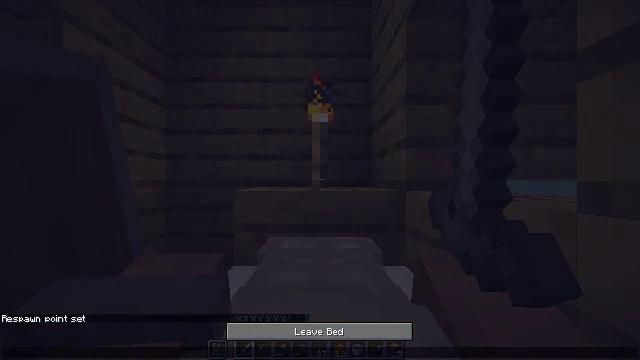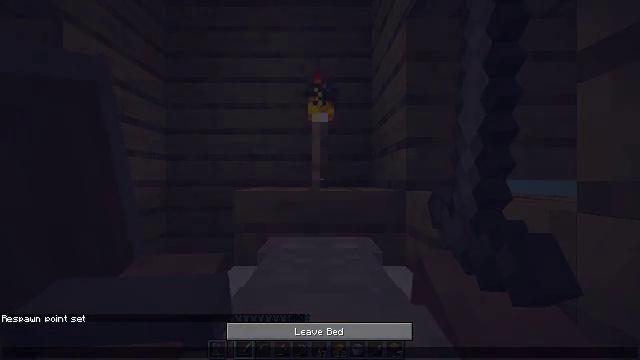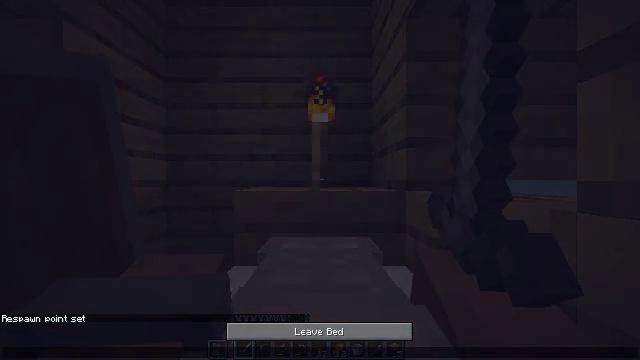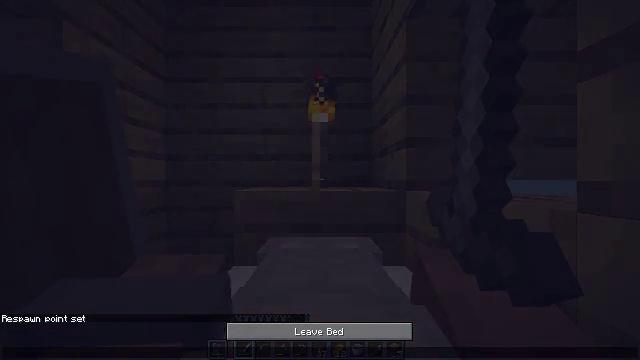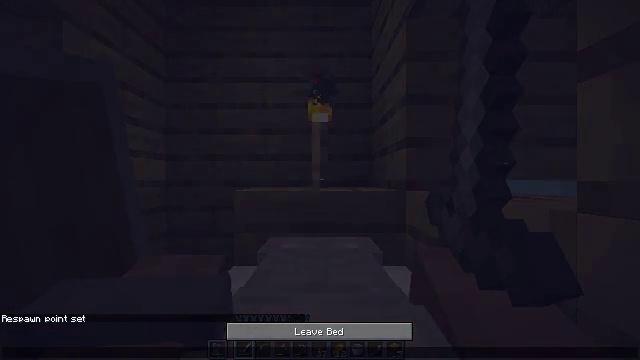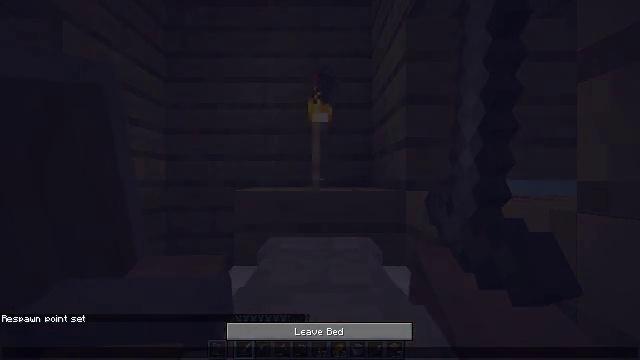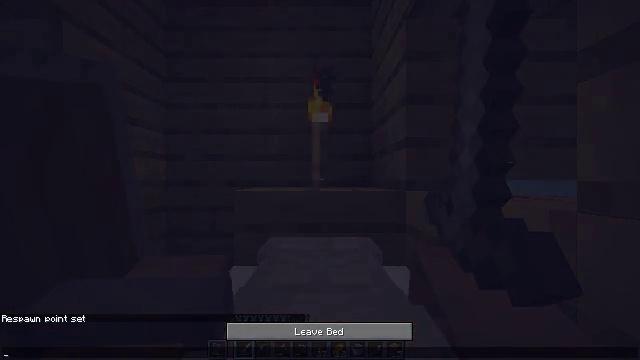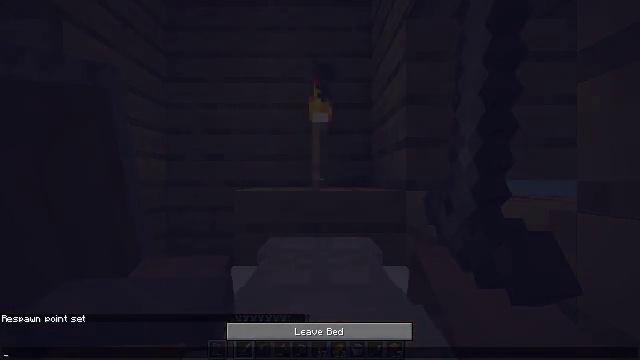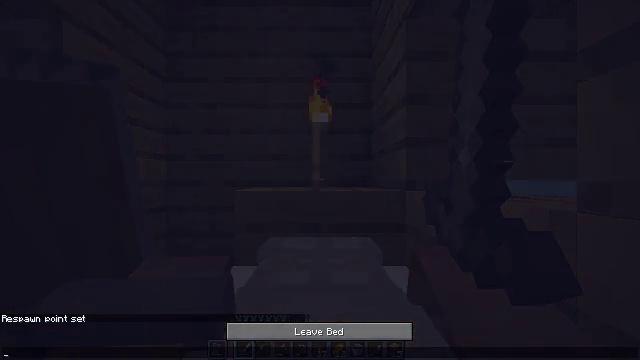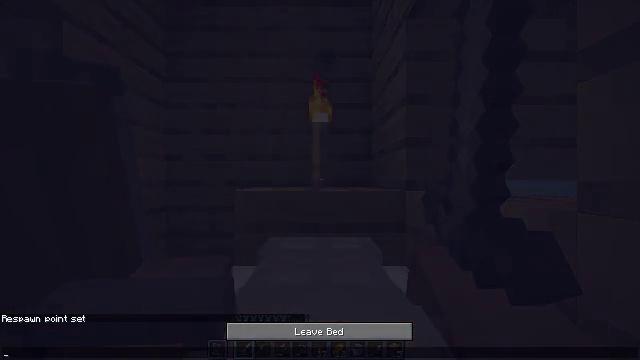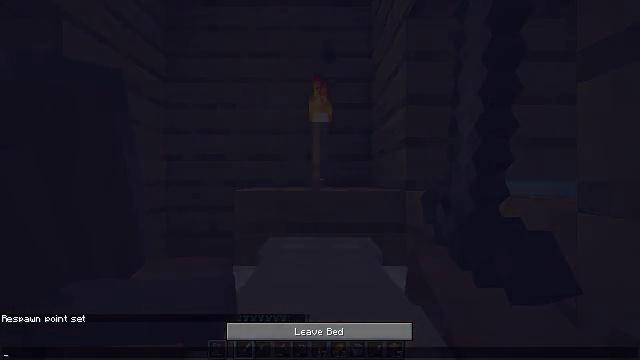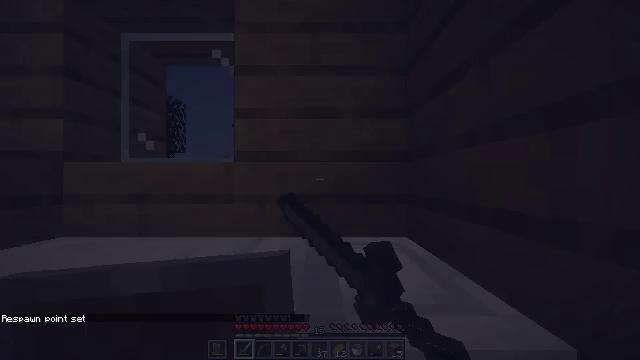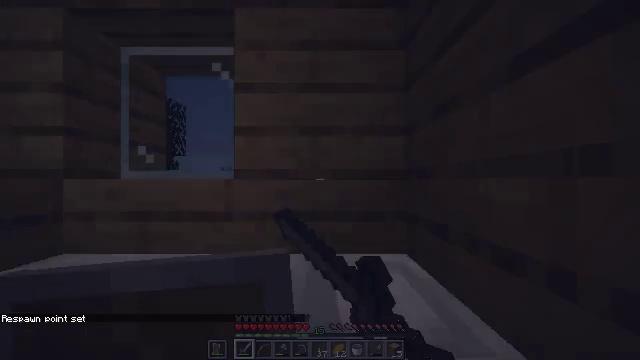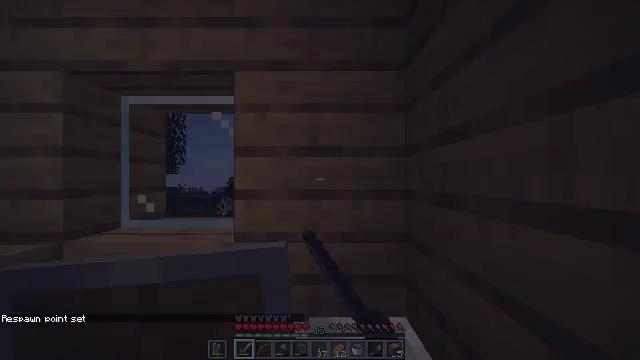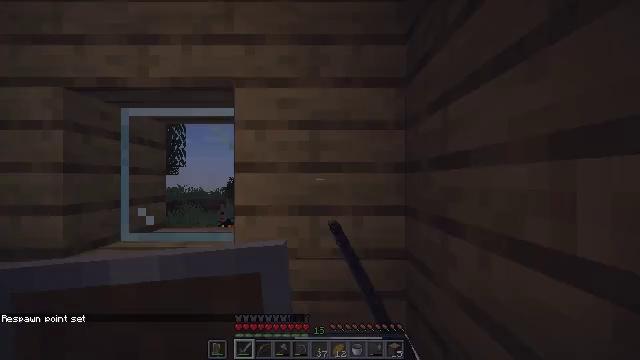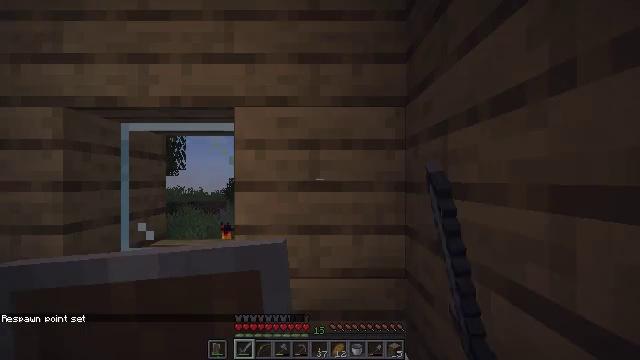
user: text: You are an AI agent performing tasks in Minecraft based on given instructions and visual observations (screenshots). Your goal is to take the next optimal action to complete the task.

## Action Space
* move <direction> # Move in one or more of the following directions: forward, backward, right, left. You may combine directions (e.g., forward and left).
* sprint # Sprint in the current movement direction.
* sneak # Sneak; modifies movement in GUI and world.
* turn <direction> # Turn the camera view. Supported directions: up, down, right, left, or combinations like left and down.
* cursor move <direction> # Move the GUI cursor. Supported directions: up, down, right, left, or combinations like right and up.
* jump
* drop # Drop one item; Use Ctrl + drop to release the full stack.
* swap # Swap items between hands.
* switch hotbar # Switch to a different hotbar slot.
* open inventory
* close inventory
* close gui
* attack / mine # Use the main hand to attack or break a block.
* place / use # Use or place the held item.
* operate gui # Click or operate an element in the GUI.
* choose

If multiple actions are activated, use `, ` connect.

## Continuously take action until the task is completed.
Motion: motion action
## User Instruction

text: Collect oak stairs from a structure.
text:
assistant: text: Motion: no_op
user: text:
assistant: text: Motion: no_op
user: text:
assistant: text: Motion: no_op
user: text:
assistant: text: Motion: no_op
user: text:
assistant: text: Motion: no_op
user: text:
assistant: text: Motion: no_op
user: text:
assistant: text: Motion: no_op
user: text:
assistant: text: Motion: no_op
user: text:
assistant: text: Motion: no_op
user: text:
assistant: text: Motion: no_op
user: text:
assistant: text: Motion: no_op
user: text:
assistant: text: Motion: no_op
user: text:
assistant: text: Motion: no_op
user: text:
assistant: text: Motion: no_op
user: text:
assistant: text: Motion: no_op
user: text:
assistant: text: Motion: no_op
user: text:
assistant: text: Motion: no_op
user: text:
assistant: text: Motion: no_op
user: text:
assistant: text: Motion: no_op
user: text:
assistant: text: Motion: no_op
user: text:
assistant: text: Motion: no_op
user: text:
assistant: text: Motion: no_op
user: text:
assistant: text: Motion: no_op
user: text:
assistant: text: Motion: no_op
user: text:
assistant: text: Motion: no_op
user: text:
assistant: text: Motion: no_op
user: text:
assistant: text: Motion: no_op
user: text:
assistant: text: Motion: no_op
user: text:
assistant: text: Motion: no_op
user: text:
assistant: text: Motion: no_op